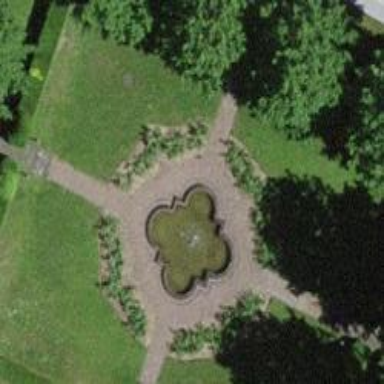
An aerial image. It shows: Beautiful fountain.